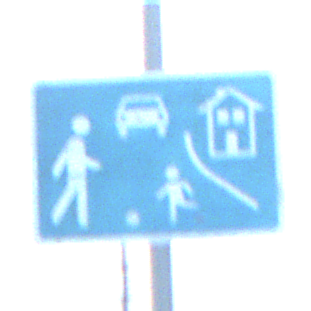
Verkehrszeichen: BeginnVerkehrsberuhigterBereich
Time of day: SunriseSunset
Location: Outdoor (Nature)
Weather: PartlyCloudy
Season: NotSpecified
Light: Natural